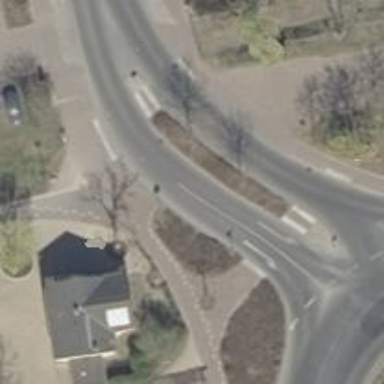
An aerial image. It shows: Unmarked footway crossing with pedestrian island.